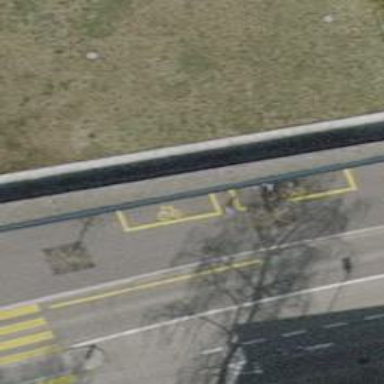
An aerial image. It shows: Bicycle parking facility.